Question: Given the following insane setup (a ComboBox inside a UserControl inside a ToolStripControlHost inside a ContextMenuStrip):

there's something odd going on with clicking on different items in the ComboBox popup. If the item is inside the menu bounds (i.e. Amsterdam, Brussel or Luxemburg) the item is selected. If the item is outside the menu bounds (i.e. Berlijn and further) the menu is closed immediately.
Ignoring any spiffy remarks regarding the sheer crazy, anyone know what's going on and how to stop the menu from closing if a distant combobox item is selected?
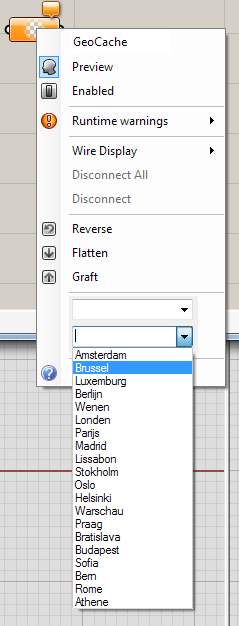
Answer: The problem is due to a check deep in the ToolStripManager determining the mouse event is not on a child.
Basically you need to reject the ContextMenuStrip.OnClosing event if the ComboBox is displaying. There's inevitably a cleaner solution but I didn't see one.
'''
public bool IsDropDownShowing { get; private set; }
private void InitializeContextMenu()
{
var userControl = new ComboMenuUserControl();
var toolStripHost = new ToolStripControlHost(userControl);
contextMenuStrip1.Items.Add(toolStripHost);
userControl.comboBox1.DropDown += (o, args) => IsDropDownShowing = true;
userControl.comboBox1.DropDownClosed += (o, args) => IsDropDownShowing = false;
contextMenuStrip1.Closing += (o, args) =>
{
if (IsDropDownShowing == true)
args.Cancel = true;
};
}
'''